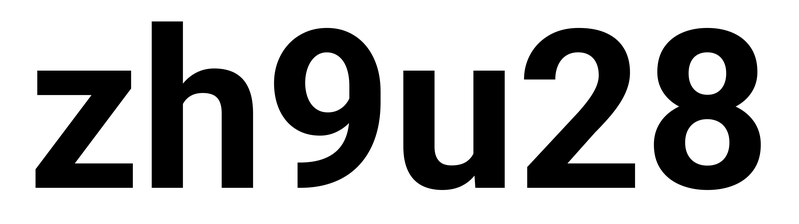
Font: Roboto_Bold